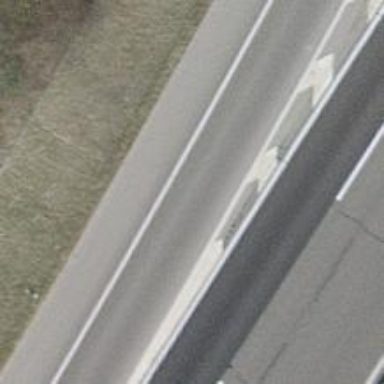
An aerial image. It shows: Asphalt motorway link.